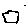
Label: hexagon